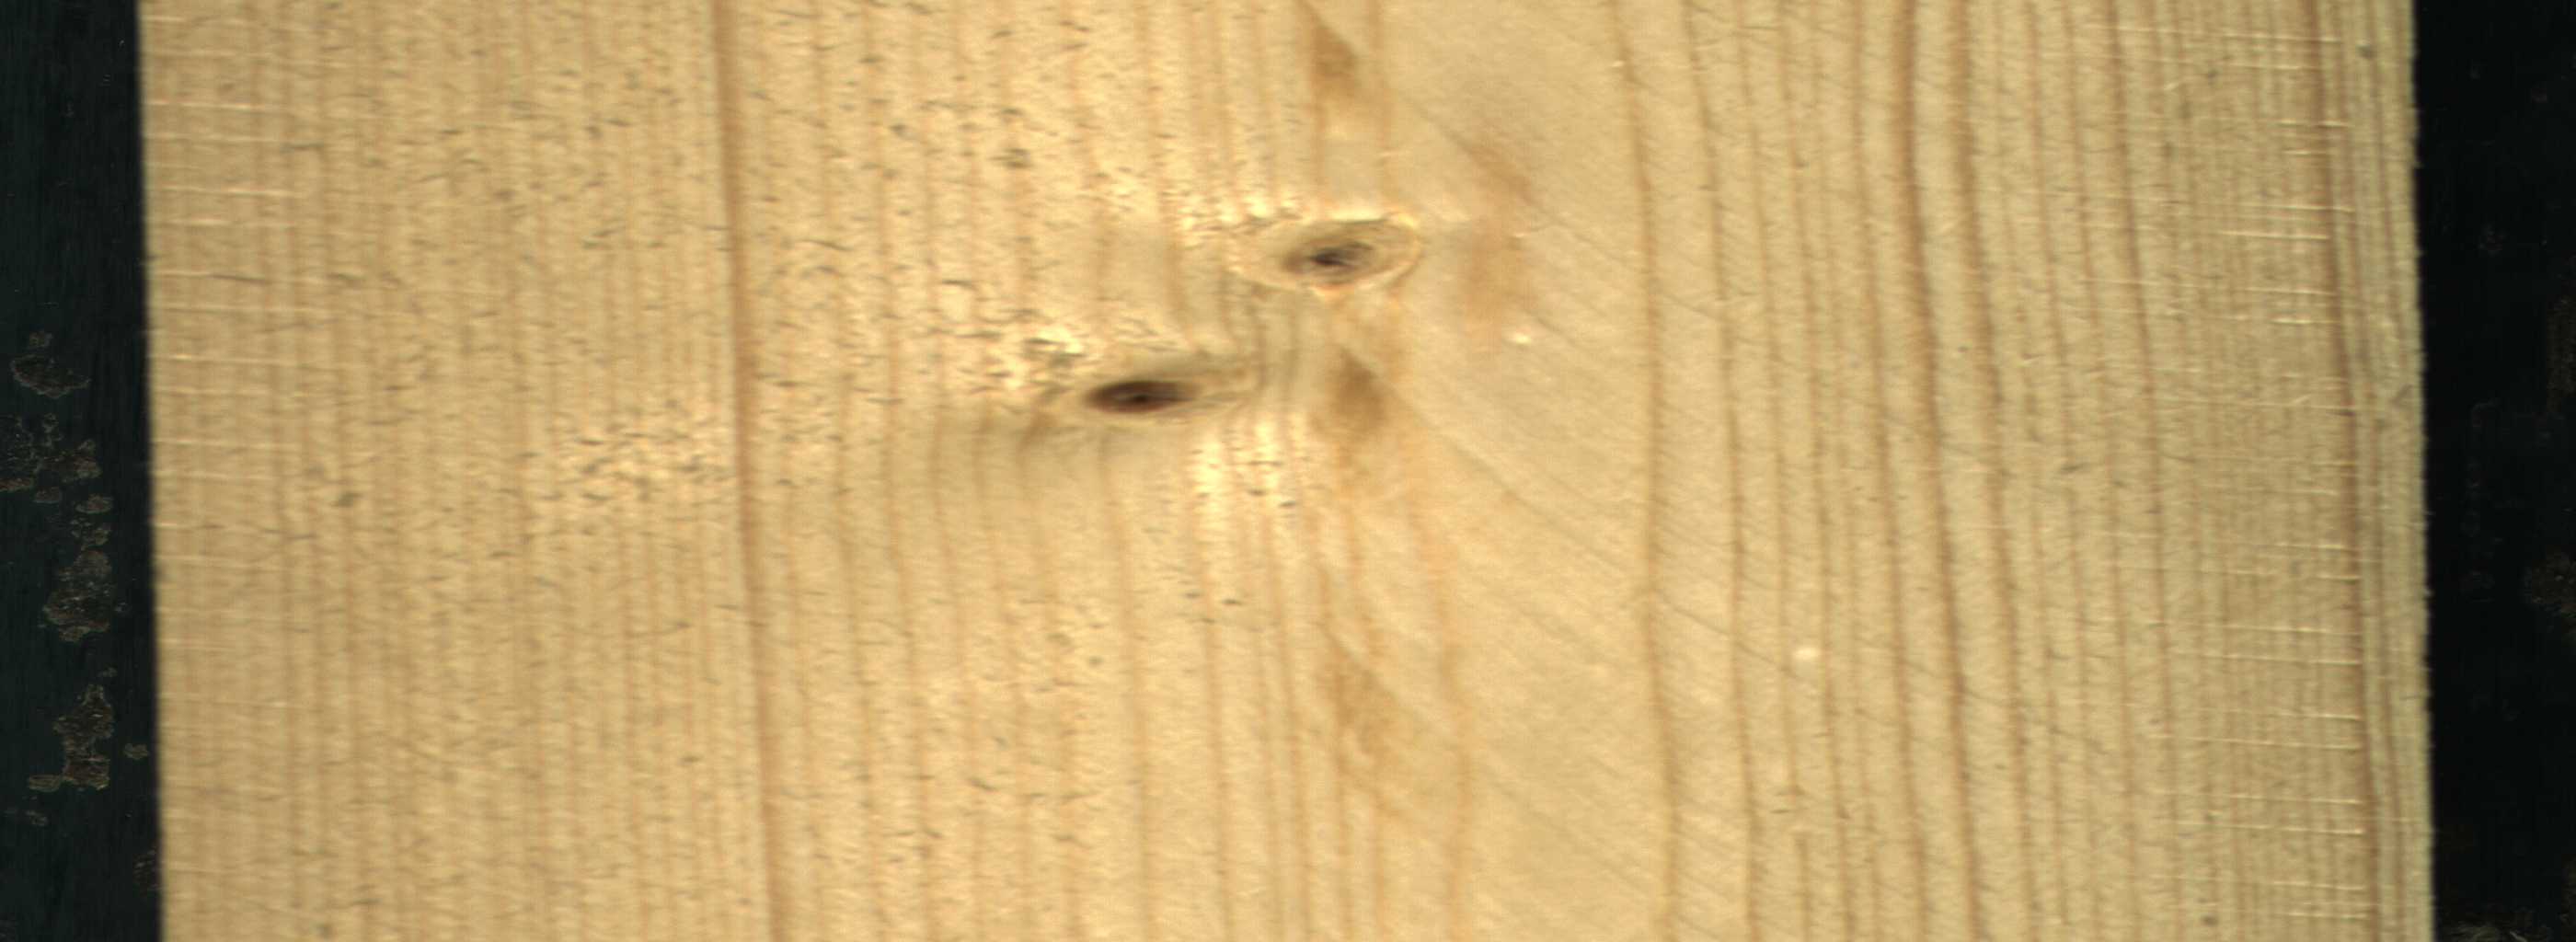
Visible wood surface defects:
Dead_Knot
Live_Knot